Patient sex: M
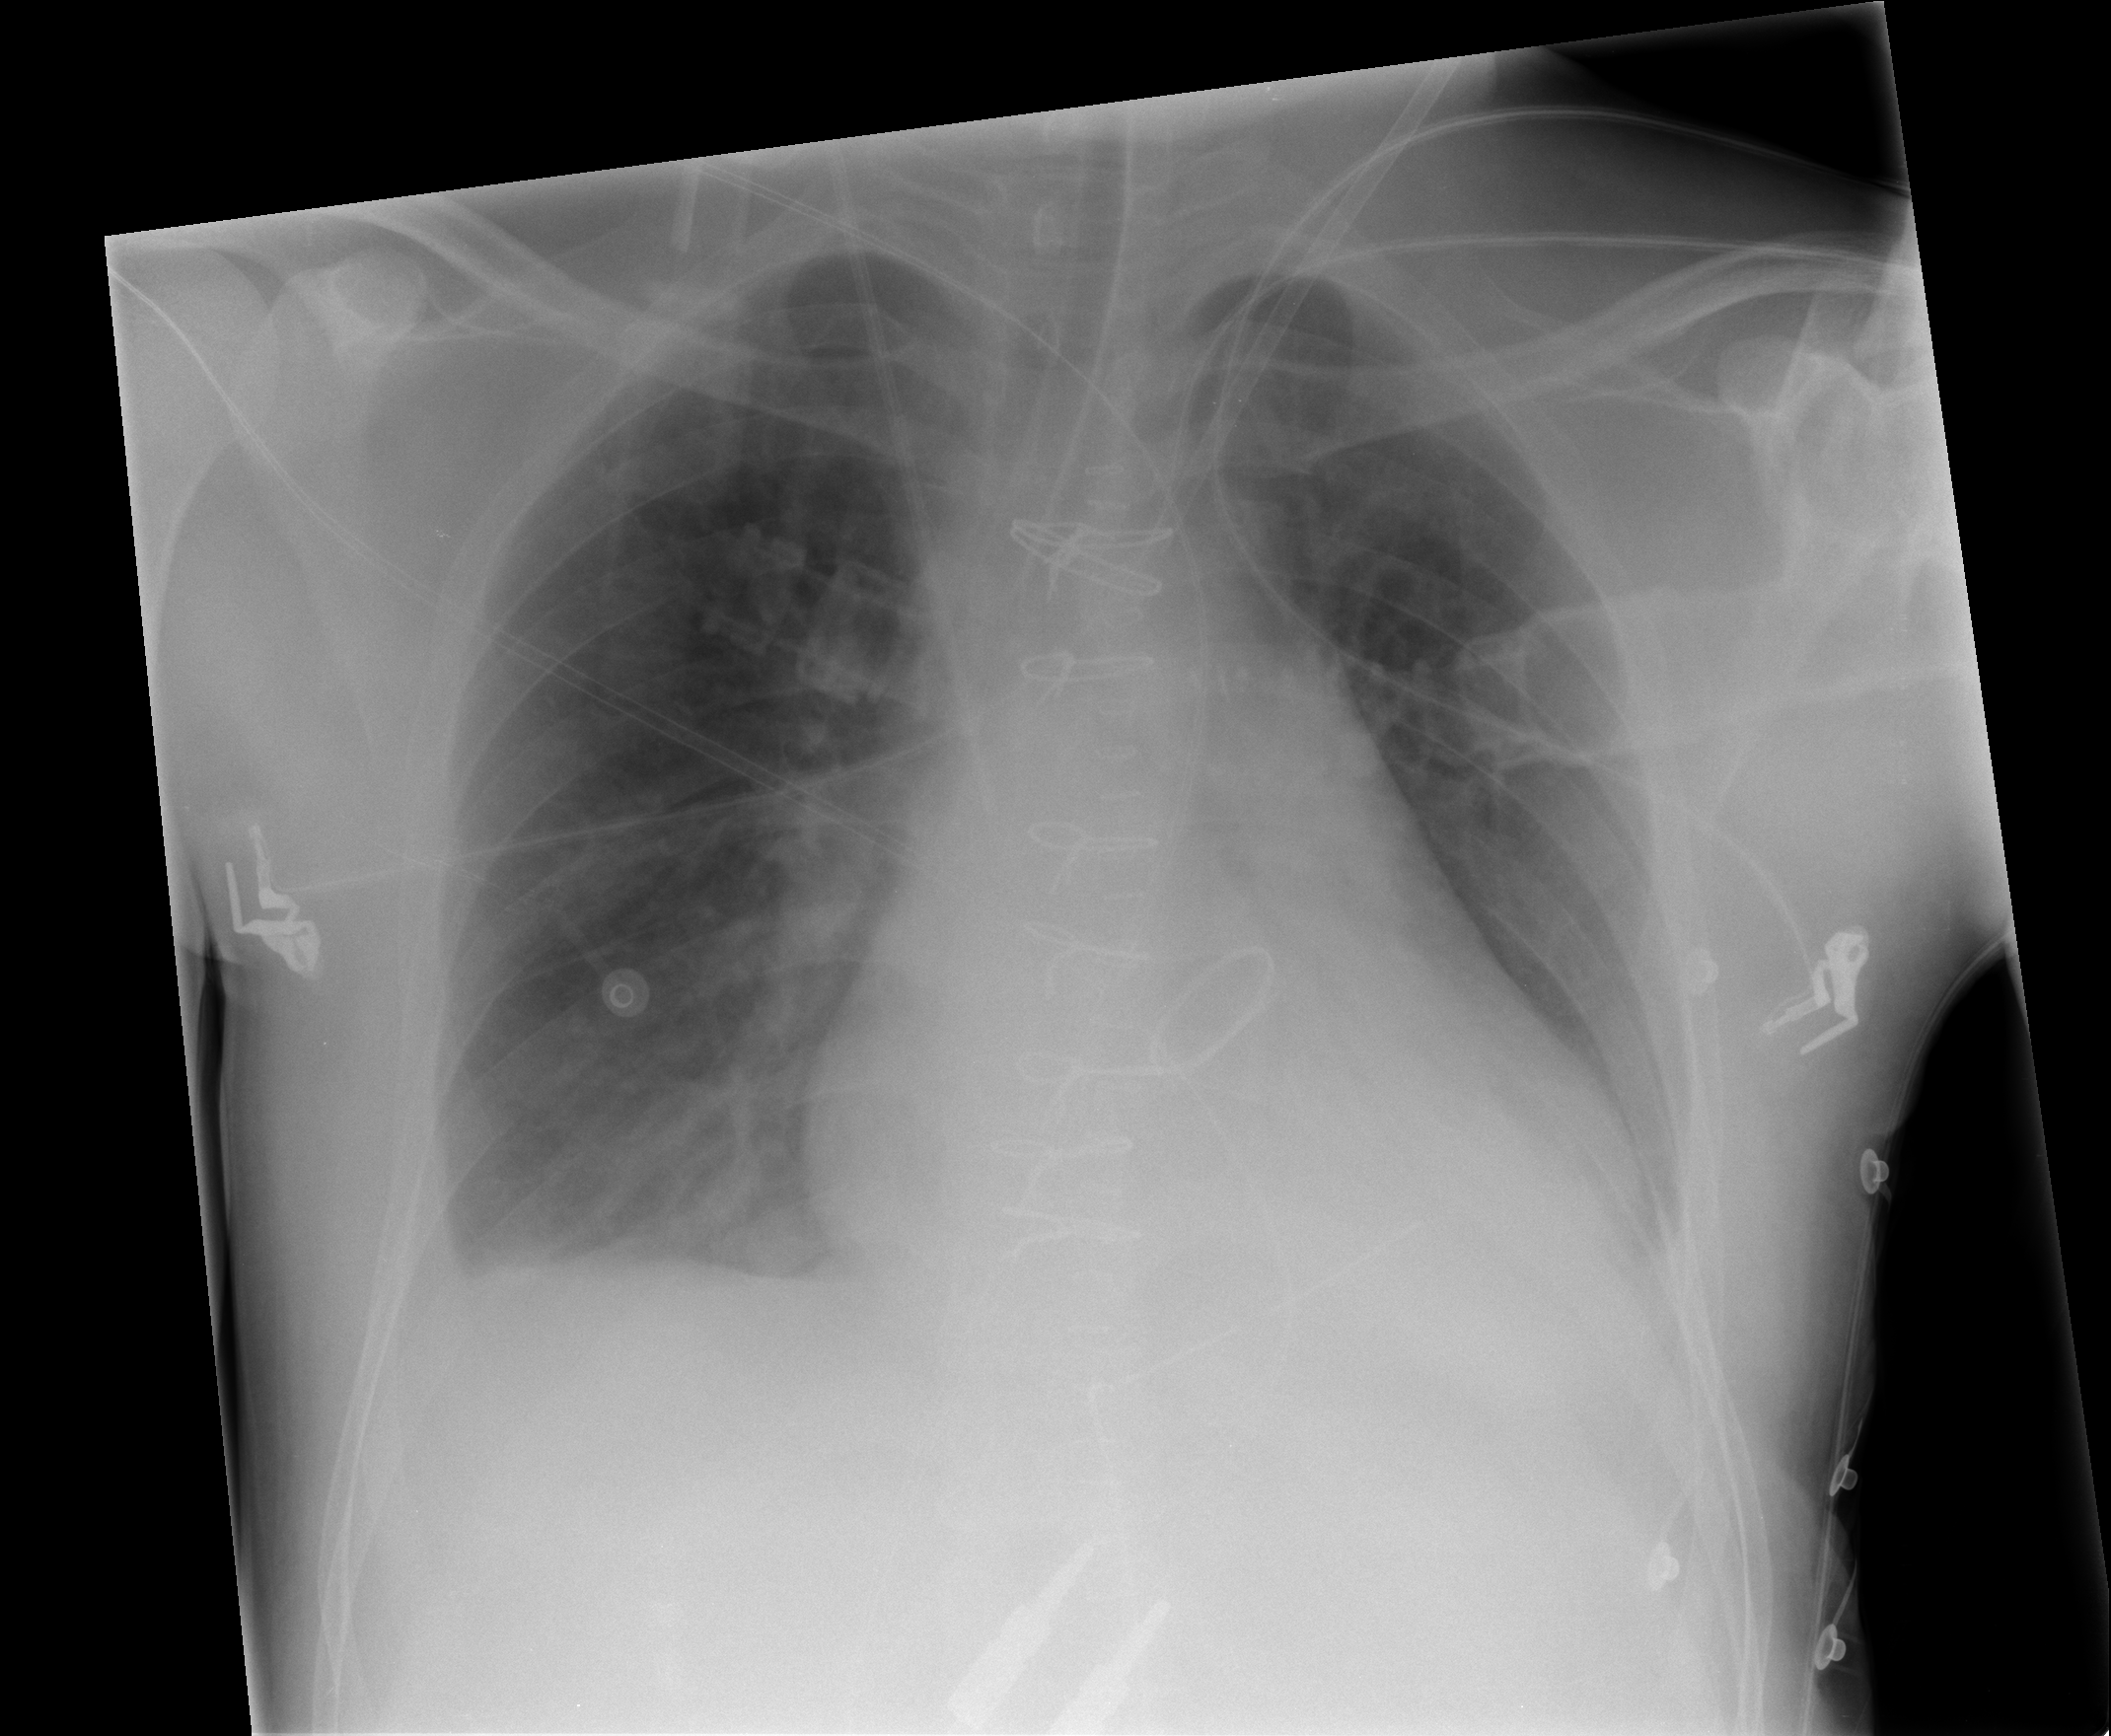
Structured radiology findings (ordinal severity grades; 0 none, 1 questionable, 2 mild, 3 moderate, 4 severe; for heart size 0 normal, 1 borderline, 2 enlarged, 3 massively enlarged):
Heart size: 2
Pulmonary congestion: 0
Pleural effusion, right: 2
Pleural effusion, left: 2
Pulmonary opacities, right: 0
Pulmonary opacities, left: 0
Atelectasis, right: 2
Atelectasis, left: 2